Brain MRI, modality: hrT2
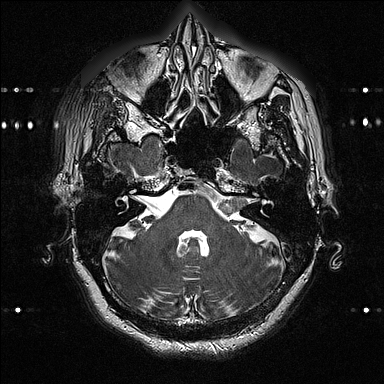